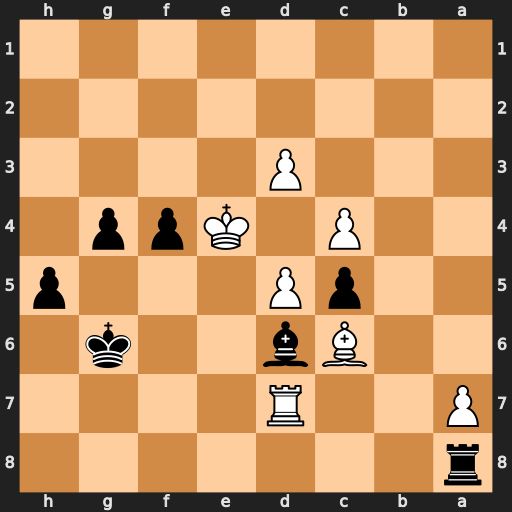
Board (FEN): r7/P2R4/2Bb2k1/2pP3p/2P1Kpp1/3P4/8/8
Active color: b
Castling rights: -
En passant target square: -
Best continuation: Re8+ Re7 Rxe7#